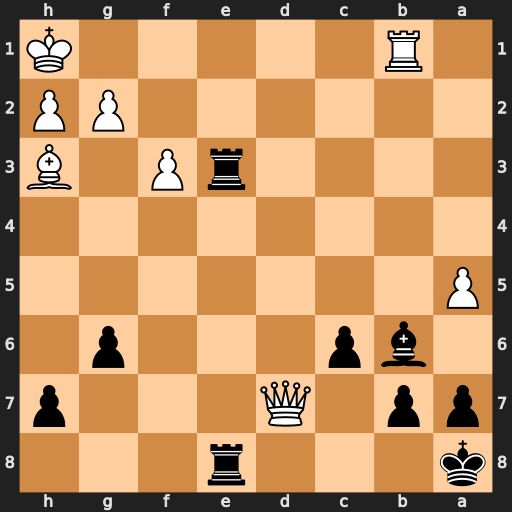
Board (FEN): k3r3/pp1Q3p/1bp3p1/P7/8/4rP1B/6PP/1R5K
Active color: b
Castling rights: -
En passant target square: -
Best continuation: Re1+ Rxe1 Rxe1#